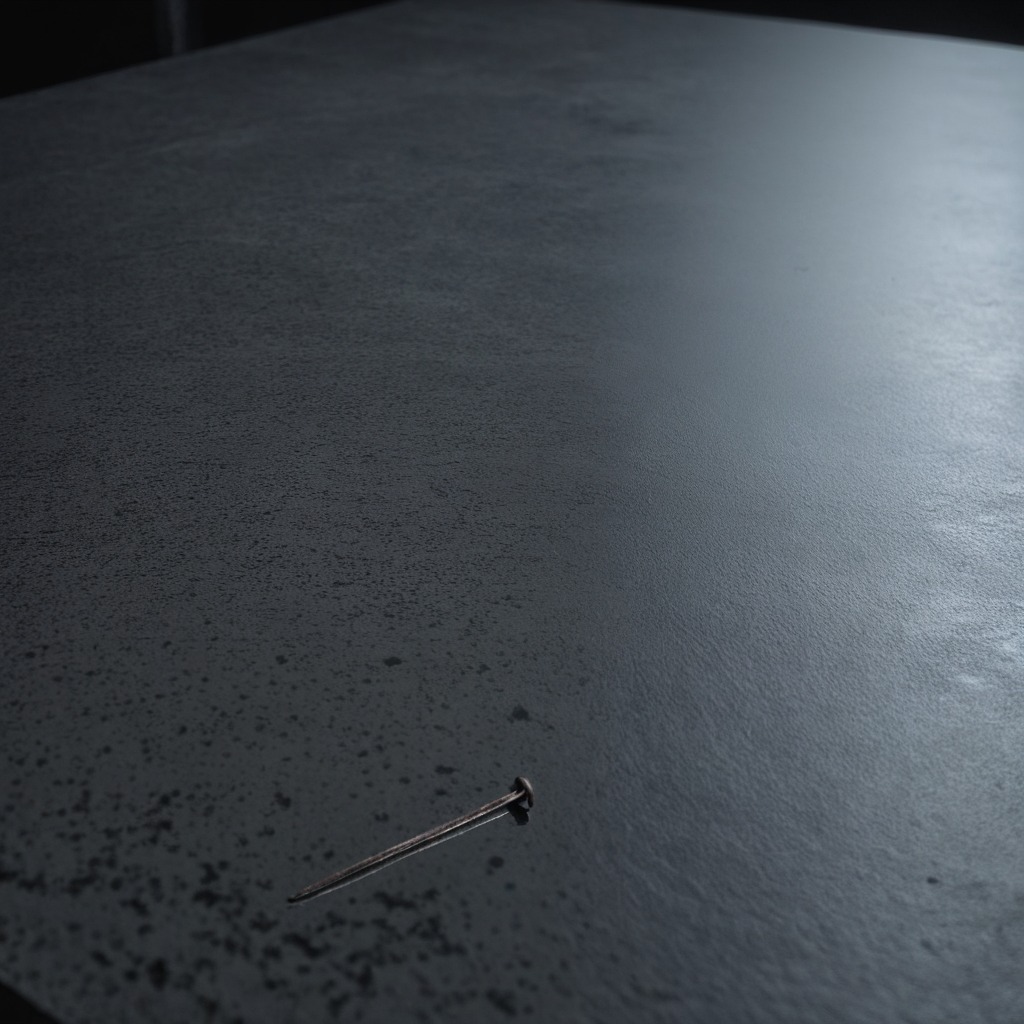
An iron nail lies on the clean granite table inside a workshop at night dim ambient light soft shadows worn but